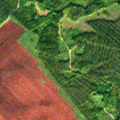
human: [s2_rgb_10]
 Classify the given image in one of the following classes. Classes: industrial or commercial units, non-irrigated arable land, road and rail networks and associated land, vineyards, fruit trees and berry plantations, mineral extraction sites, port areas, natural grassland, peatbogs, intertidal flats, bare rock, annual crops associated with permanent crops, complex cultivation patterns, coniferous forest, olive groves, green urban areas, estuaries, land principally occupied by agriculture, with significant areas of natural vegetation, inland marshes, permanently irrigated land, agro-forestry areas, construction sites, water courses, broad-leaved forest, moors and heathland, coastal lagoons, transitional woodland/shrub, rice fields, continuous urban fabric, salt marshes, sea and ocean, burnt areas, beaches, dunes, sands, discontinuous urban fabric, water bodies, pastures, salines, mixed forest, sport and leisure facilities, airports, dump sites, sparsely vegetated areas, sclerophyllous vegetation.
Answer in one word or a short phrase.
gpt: coniferous forest, mixed forest, transitional woodland/shrub, peatbogs